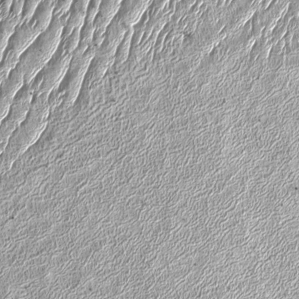
Label: frost